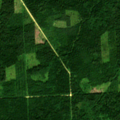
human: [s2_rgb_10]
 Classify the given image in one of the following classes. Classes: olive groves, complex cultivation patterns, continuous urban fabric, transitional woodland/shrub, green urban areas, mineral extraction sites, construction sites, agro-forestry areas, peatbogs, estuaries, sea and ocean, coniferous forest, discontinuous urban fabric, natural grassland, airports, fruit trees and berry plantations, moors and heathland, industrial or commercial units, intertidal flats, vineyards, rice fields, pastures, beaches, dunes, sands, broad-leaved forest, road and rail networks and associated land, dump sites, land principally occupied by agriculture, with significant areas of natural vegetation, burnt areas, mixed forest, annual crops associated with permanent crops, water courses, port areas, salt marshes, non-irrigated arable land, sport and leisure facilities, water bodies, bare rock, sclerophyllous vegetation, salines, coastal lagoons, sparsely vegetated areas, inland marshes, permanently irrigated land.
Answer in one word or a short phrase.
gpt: coniferous forest, transitional woodland/shrub